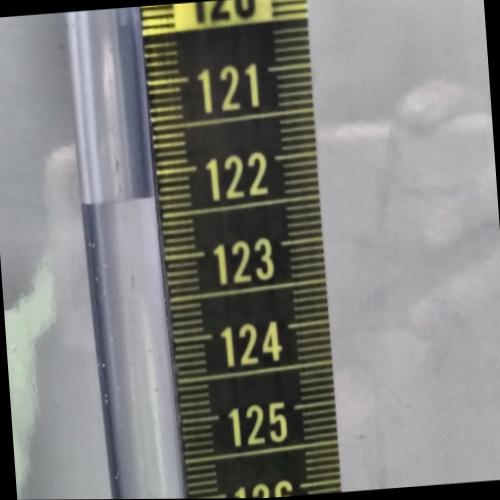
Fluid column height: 122.3 cm